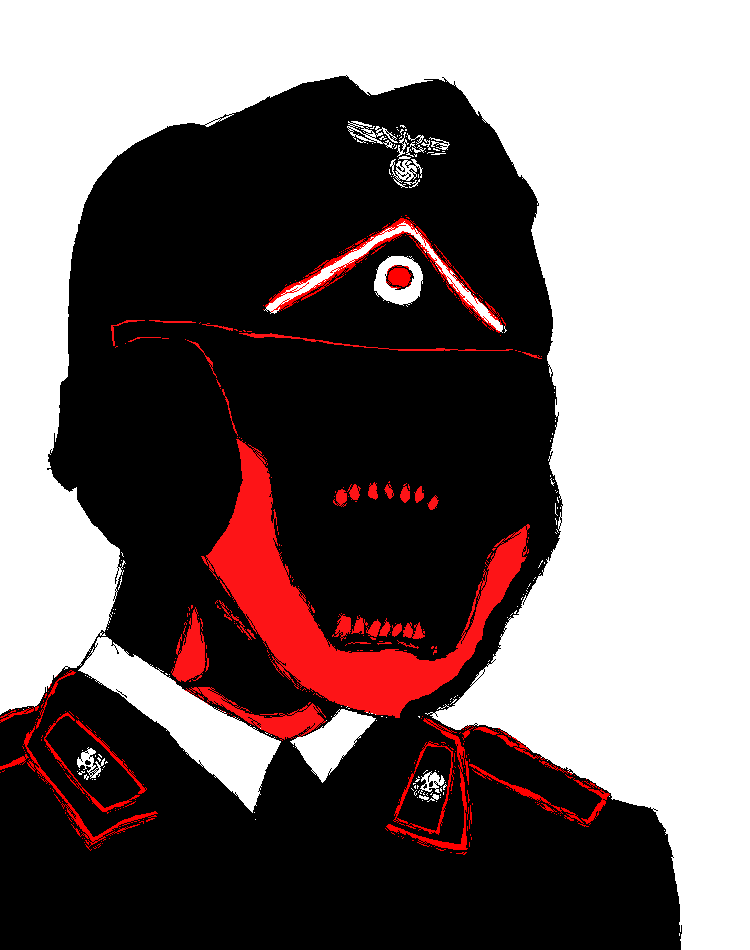
Label: 5_Oomer